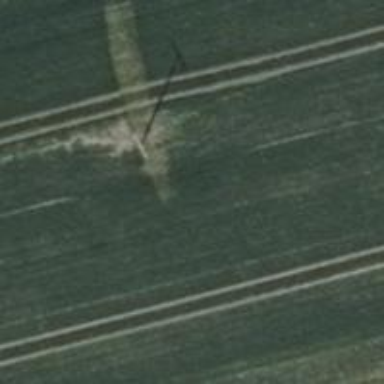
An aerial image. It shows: Power pole.